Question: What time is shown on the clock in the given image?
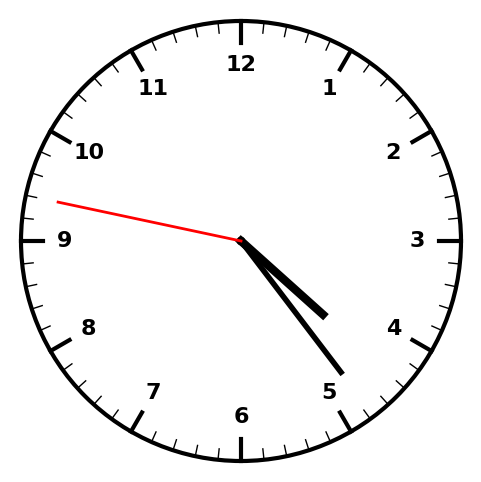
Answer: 04:23:47